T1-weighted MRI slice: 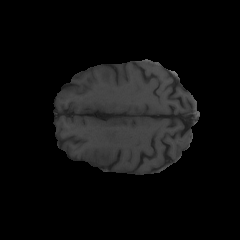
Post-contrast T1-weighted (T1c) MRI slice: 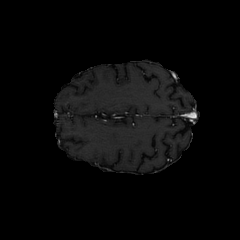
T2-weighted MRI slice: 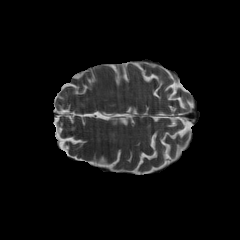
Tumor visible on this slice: no